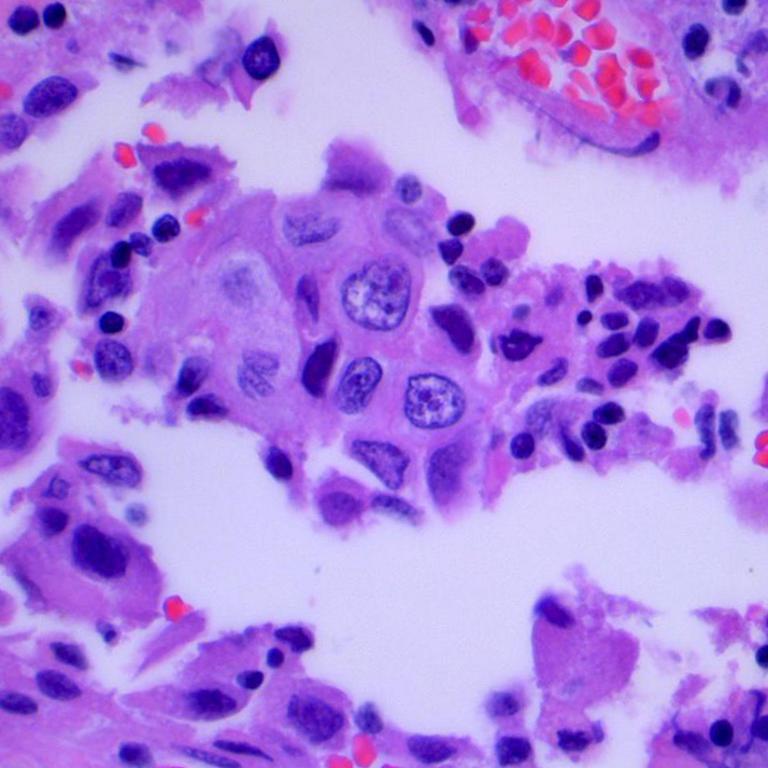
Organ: lung
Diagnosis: adenocarcinomas